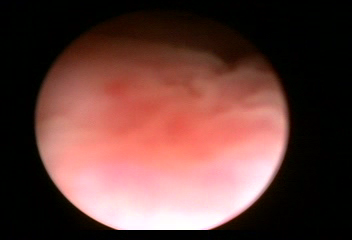
Modality: WLC
Class: Normal mucosa
Bladder cancer association: No